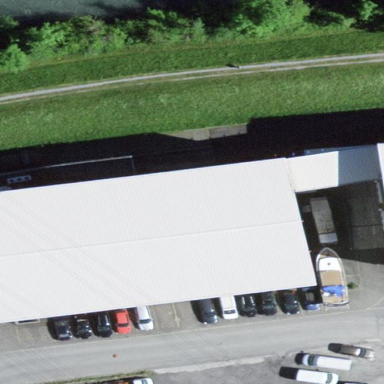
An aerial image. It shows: Commercial building.